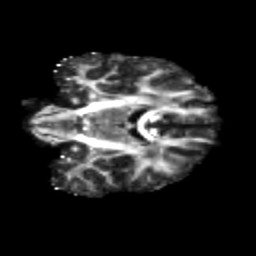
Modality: FA
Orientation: coronal
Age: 23
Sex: male
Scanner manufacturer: siemens
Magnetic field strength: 3 T
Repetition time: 3.5 s
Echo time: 0.125 s